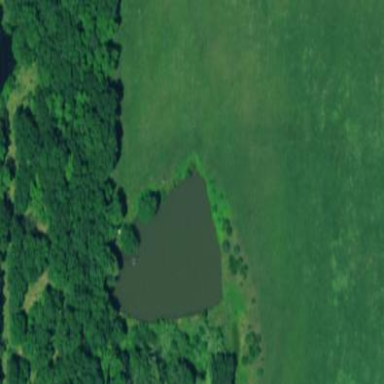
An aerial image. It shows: Peaceful pond surrounded by nature.